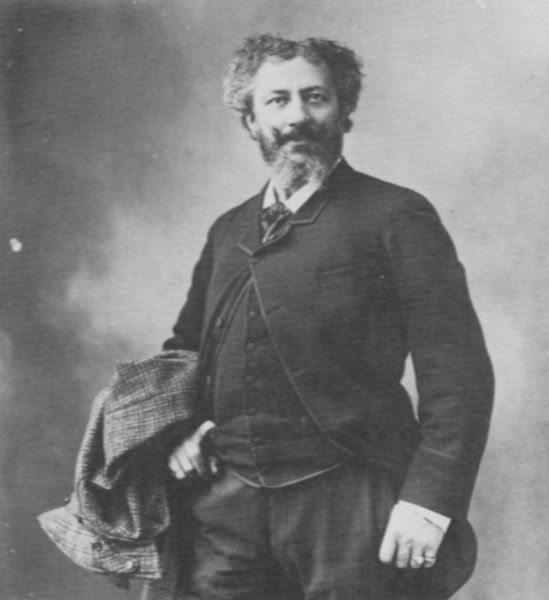
Titel: Carolus-Duran (Charles Durand) (1837-1917), Maler
Künstler: Atelier Nadar
Institution: unbekannt
Schlagwörter: hand, himmel, kopf, mann, schatten, weiß, wolken, finger, frisur, grau, haar, licht, mund, nase, profil, schwarz, blick, anzug, bart, hose, jacke, augen, kragen, vollbart, bildnis, hände, portrait, porträt, rauch, haare, mantel, pose, stehend, locken, scheitel, lächeln, haltung, krawatte, atelier, bauch, knöpfe, fliege, knopfleiste, revers, jacket, weste, ring, foto, fotografie, photographie, fingerring, ringe, manschetten, tasche, photo, hosentaschen, kraushaar, lässig, hosentasche, erinnerung, dumas, rauschebart, cool, westentasche, bundfalten, tweed